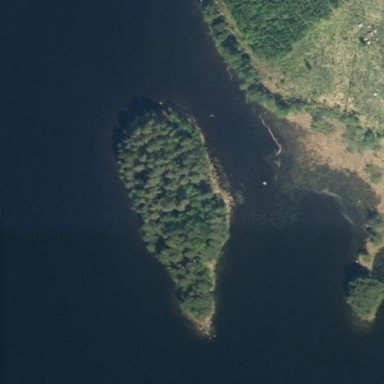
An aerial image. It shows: Islet.